Interaction volume radius: 10 \u00c5
Interaction volume height: 10 \u00c5
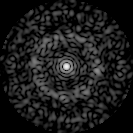
Disorder parameter: 0.8434